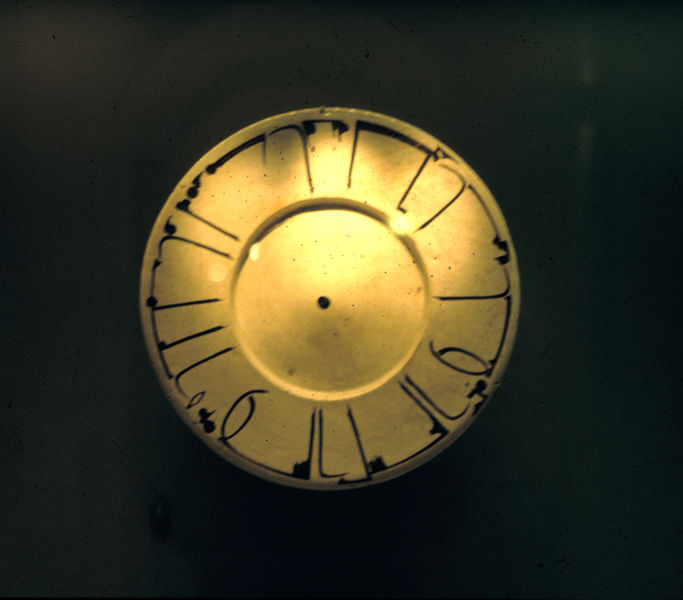
Titel: Keramik
Künstler: unbekannt
Standort: Paris
Institution: Louvre
Schlagwörter: blau, dunkel, schatten, weiß, gelb, grau, hell, hintergrund, licht, schwarz, zeichen, beige, muster, wand, teller, gold, kreis, rund, keramik, schrift, formen, linien, rad, white, black, striche, bemalt, foto, fotografie, porzellan, orient, orientalisch, form, asien, text, buchstaben, punkt, verziert, arabien, persien, porcellan, kreid, ceramic, iran, persisch, arabic, caligraphy, calligraphy, dish, islamic, kereis, kufic, ornament schrift, pottery, script, plate